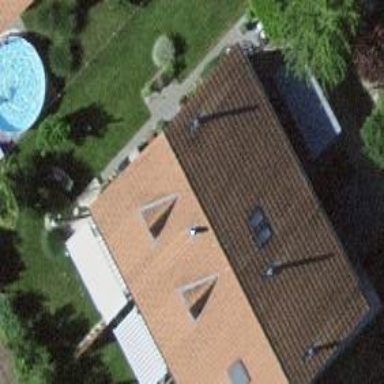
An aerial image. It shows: Residential building with gabled roof oriented across.